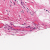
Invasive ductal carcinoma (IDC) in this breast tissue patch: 0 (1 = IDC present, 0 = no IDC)